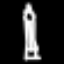
Label: pencil